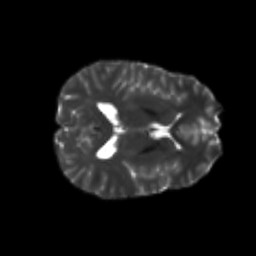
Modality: T2w
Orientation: axial
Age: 26
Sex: female
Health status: healthy
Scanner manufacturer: philips
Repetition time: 7.388 s
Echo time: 0.08599 s